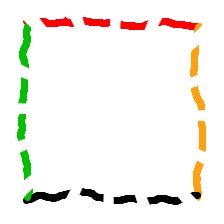
Shape: square